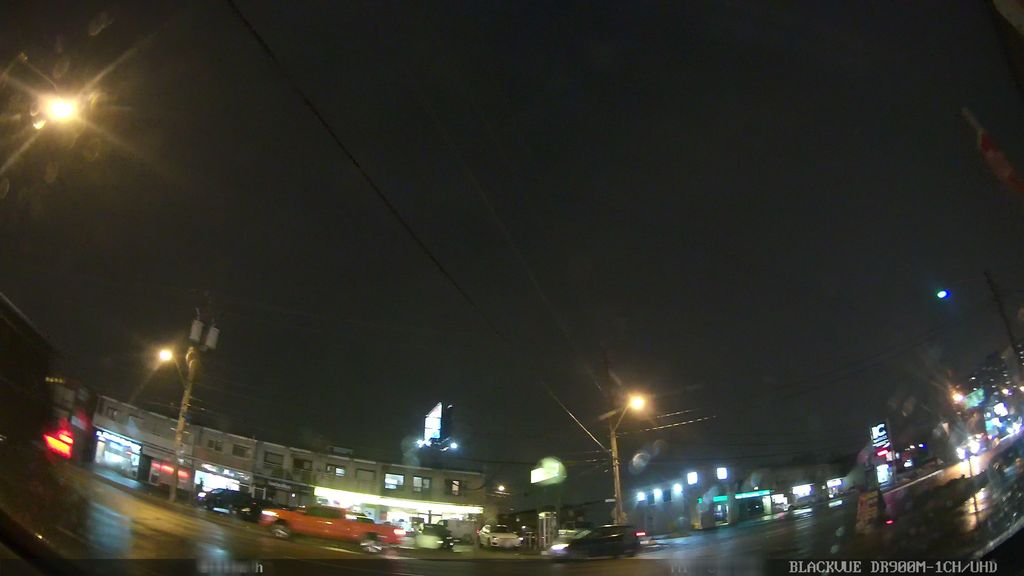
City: toronto